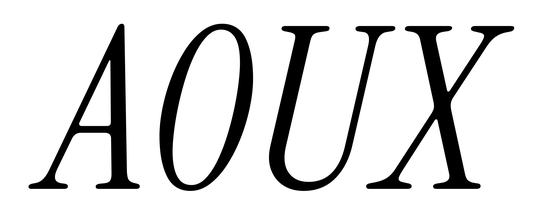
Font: InstrumentSerif-Italic